Interaction volume radius: 5 \u00c5
Interaction volume height: 20 \u00c5
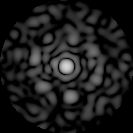
Disorder parameter: 0.8519